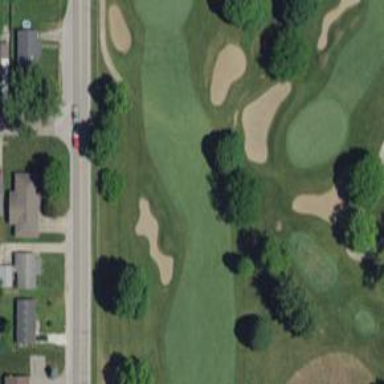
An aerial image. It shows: Golf fairway in the image.